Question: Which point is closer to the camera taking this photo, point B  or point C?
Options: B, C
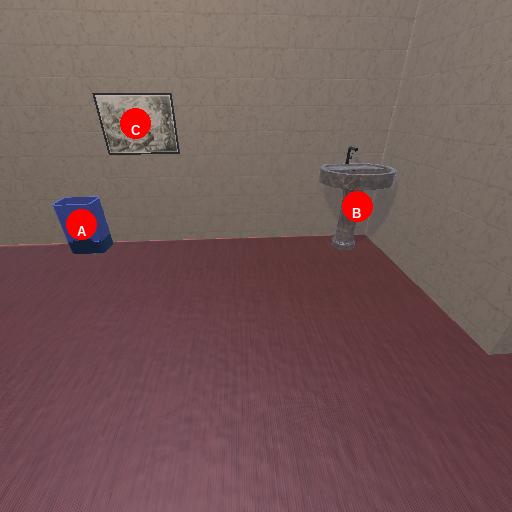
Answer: B